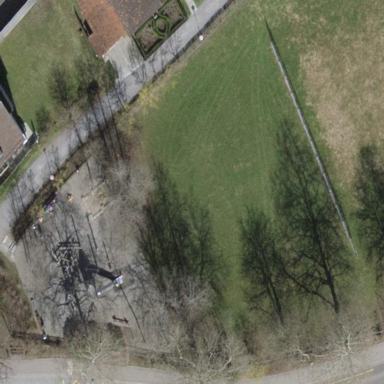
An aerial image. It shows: Playground area for leisure activities on the land.